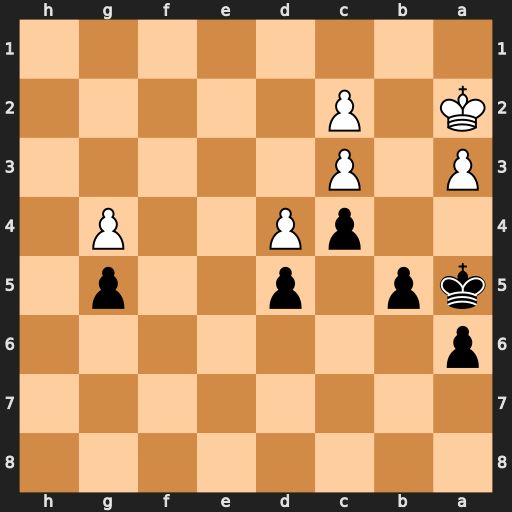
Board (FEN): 8/8/p7/kp1p2p1/2pP2P1/P1P5/K1P5/8
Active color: b
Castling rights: -
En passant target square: -
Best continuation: Ka4 Kb2 a5 Ka2 b4 axb4 axb4 cxb4 Kxb4 Kb2 c3+